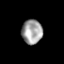
Tissue: skin
Cell type: Epithelial cells
Senescence score: 0.2451
Nuclear area (px): 492
Mean DAPI intensity: 160.711